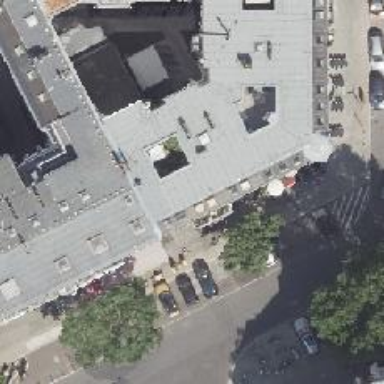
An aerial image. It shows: Bar.